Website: crate-barrel
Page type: cart
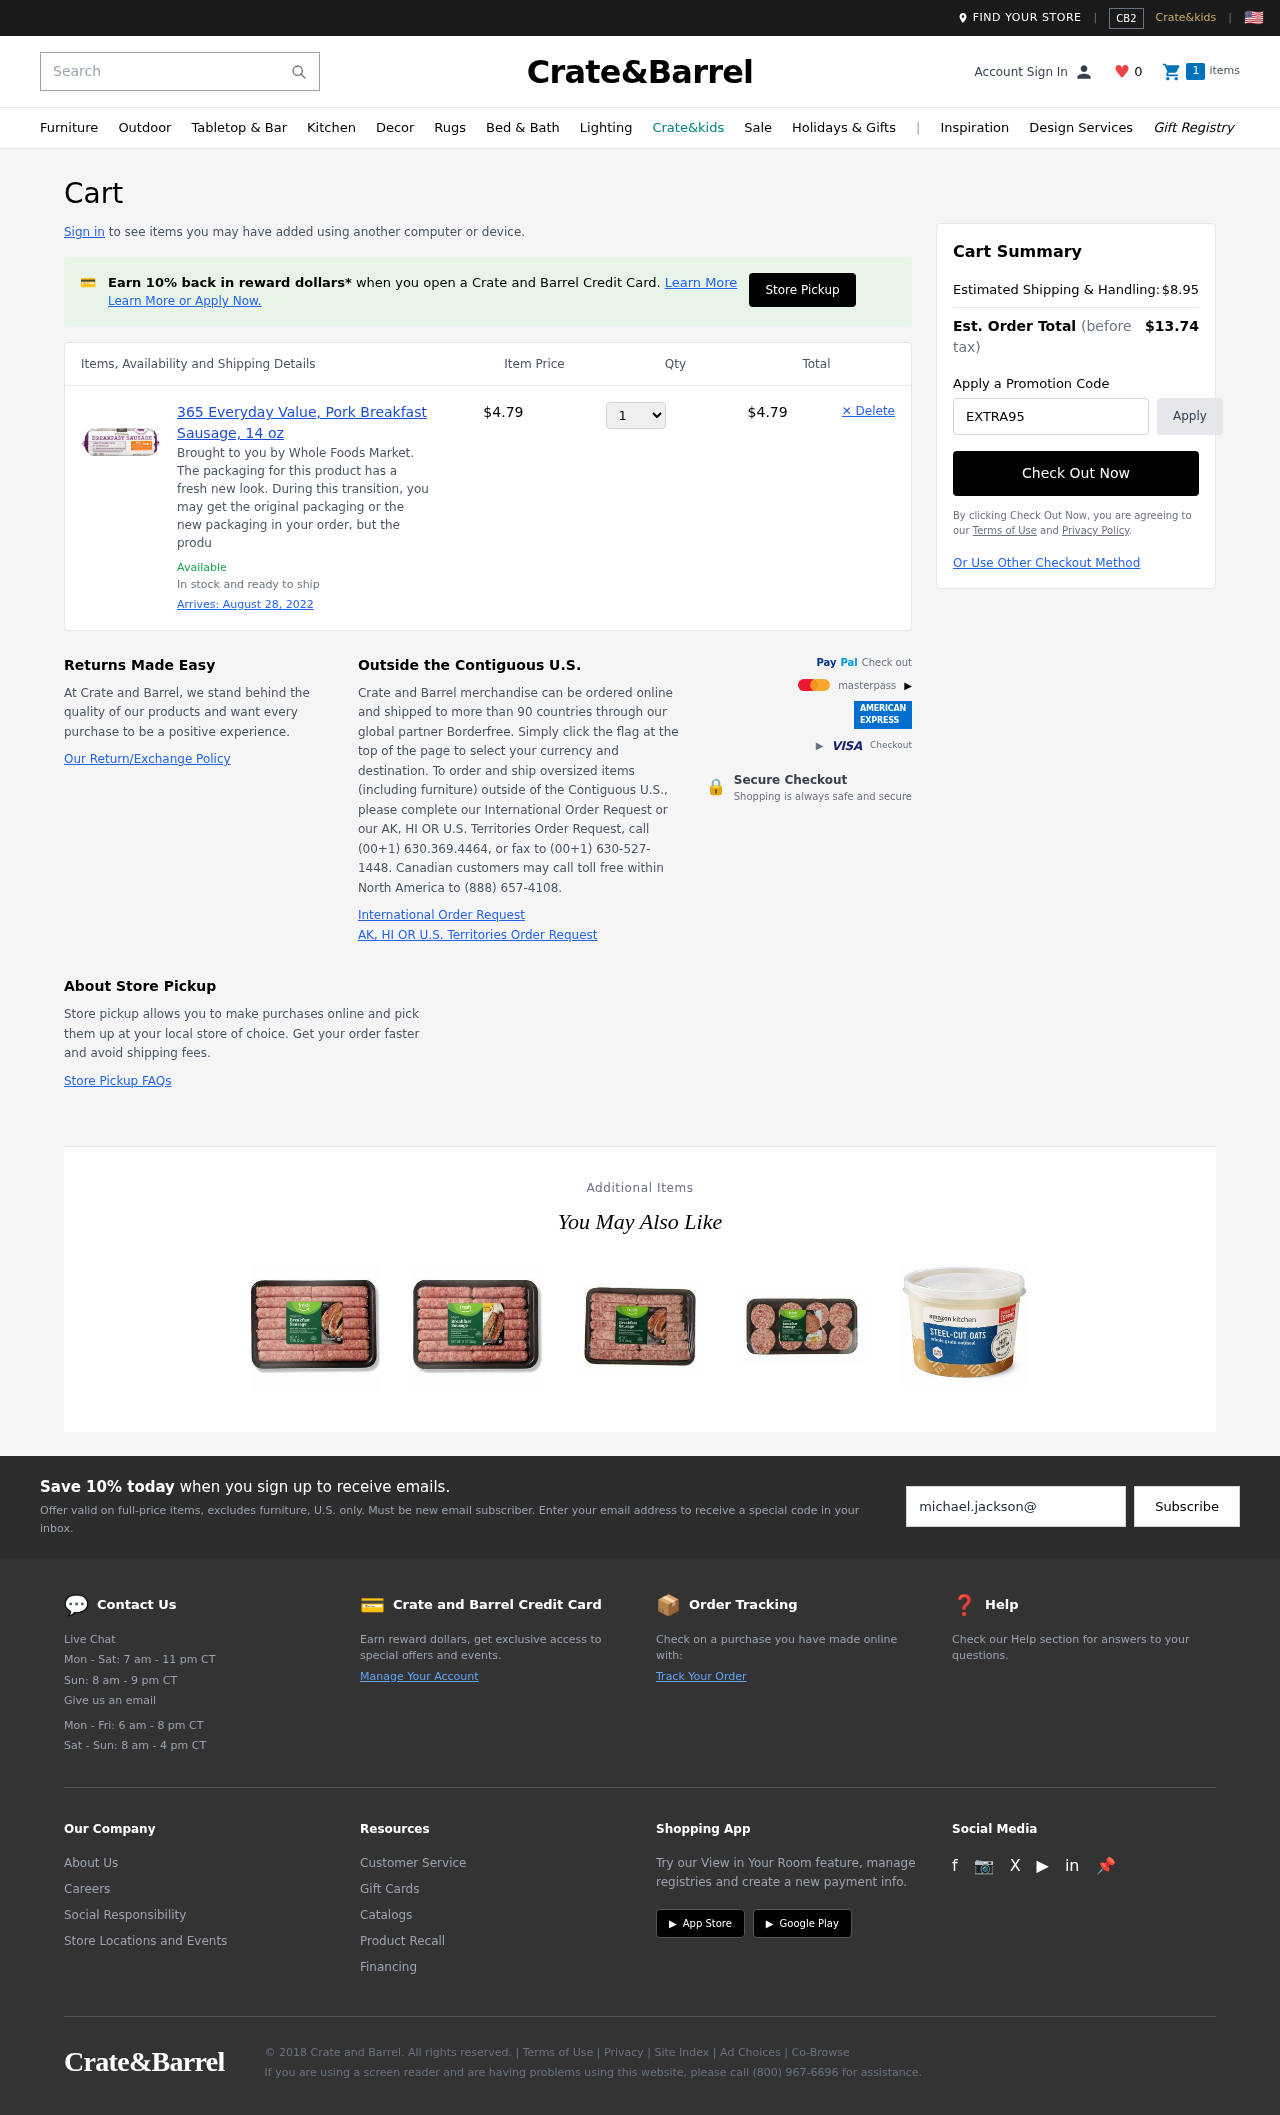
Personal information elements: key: PII_PROMO_CODE
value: EXTRA95
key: PII_EMAIL
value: michael.jackson@hotmail.com
Product elements: key: PRODUCT1_DESC
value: Brought to you by Whole Foods Market.  The packaging for this product has a fresh new look. During this transition, you may get the original packaging or the new packaging in your order, but the produ
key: PRODUCT1_NAME
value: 365 Everyday Value, Pork Breakfast Sausage, 14 oz
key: PRODUCT1_PRICE
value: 4.79
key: PRODUCT1_QUANTITY
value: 1
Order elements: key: ORDER_DELIVERY_DATE
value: August 28, 2022
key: ORDER_SUBTOTAL
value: $4.79
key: ORDER_SHIPPING_COST
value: $8.95
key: ORDER_TOTAL
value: $13.74